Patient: sex F, age 54
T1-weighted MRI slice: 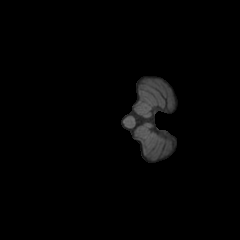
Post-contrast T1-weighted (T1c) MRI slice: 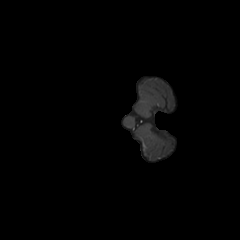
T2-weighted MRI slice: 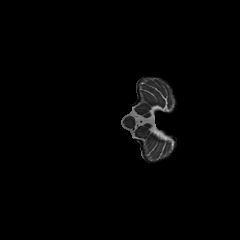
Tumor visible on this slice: no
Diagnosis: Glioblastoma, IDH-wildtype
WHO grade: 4